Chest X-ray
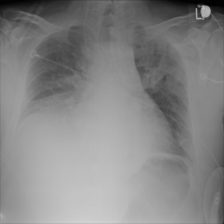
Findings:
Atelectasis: negative
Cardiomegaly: negative
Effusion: positive
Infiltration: positive
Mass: negative
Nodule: negative
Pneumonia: negative
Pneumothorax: negative
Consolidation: positive
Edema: negative
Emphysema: negative
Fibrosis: negative
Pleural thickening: negative
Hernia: negative